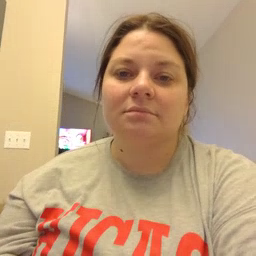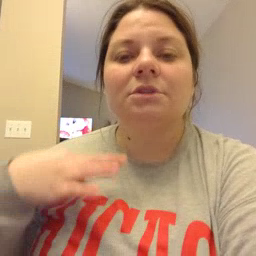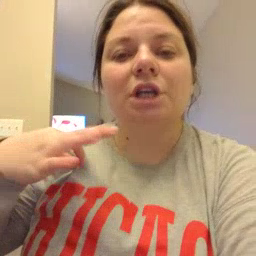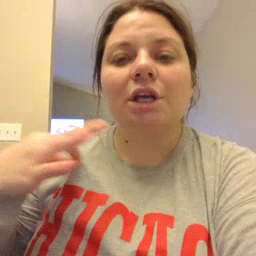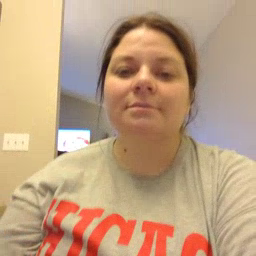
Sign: shirt